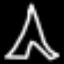
Label: The Eiffel Tower